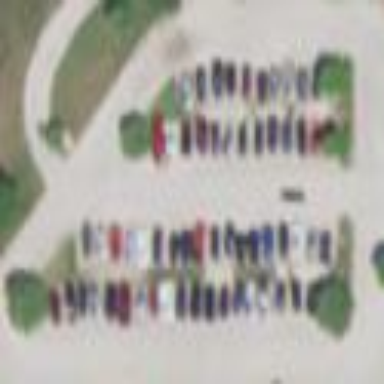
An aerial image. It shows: Compacted parking aisle designed for services.